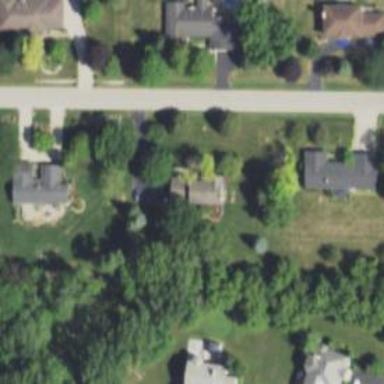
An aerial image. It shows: Driveway leading to service road.